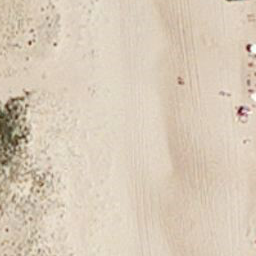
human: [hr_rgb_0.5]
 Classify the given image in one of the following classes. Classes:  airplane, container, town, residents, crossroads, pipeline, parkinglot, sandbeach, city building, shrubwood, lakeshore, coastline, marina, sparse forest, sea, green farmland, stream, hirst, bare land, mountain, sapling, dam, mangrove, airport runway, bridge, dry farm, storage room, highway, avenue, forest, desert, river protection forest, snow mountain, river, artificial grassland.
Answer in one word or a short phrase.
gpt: sandbeach